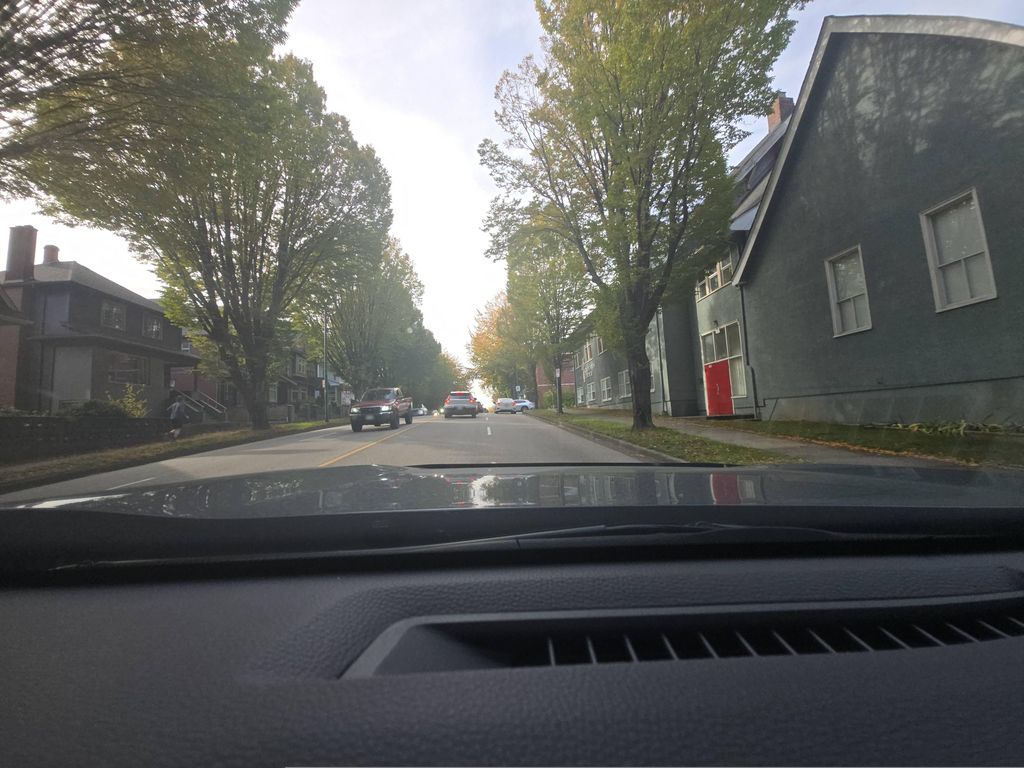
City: vancouver